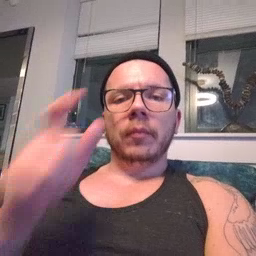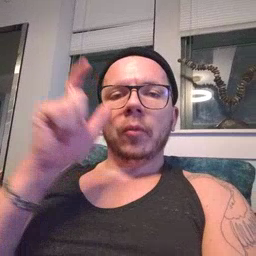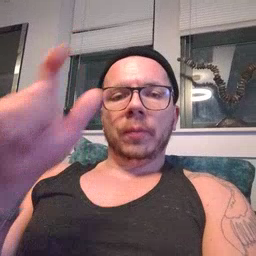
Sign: moon